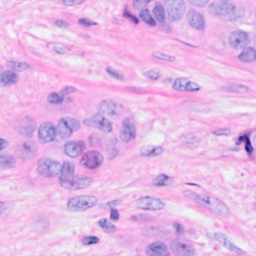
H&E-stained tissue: Breast